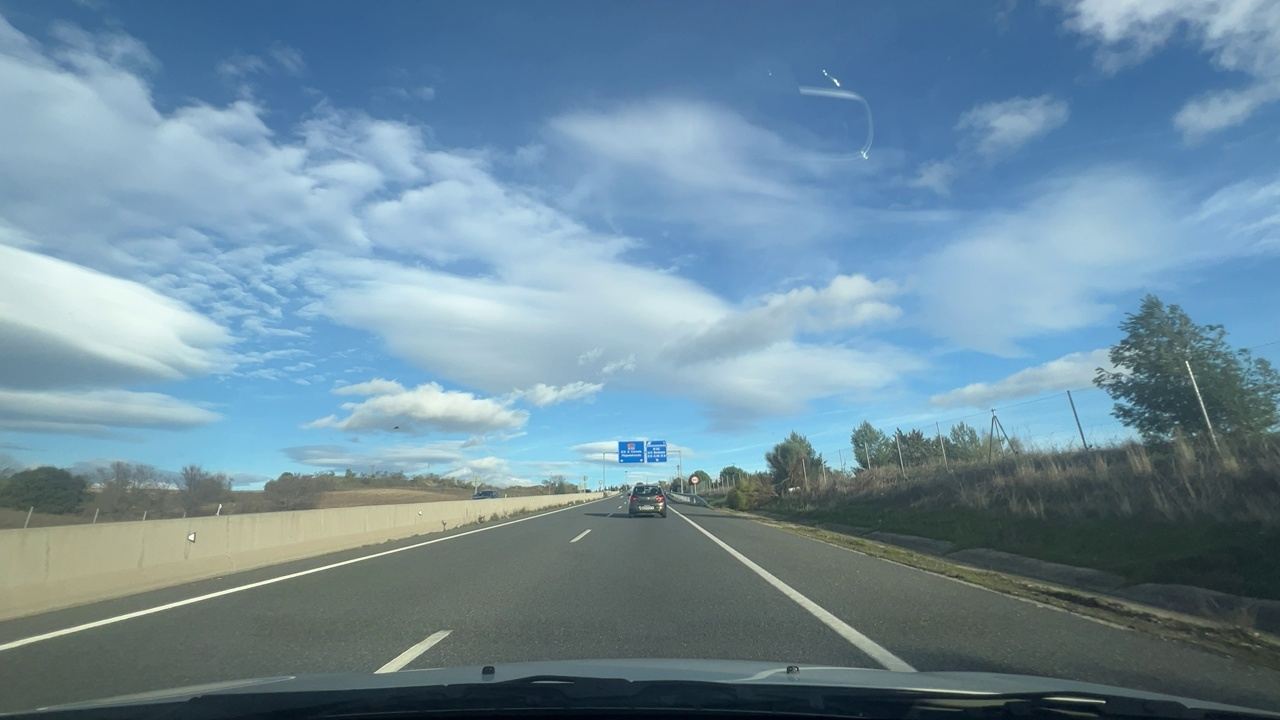
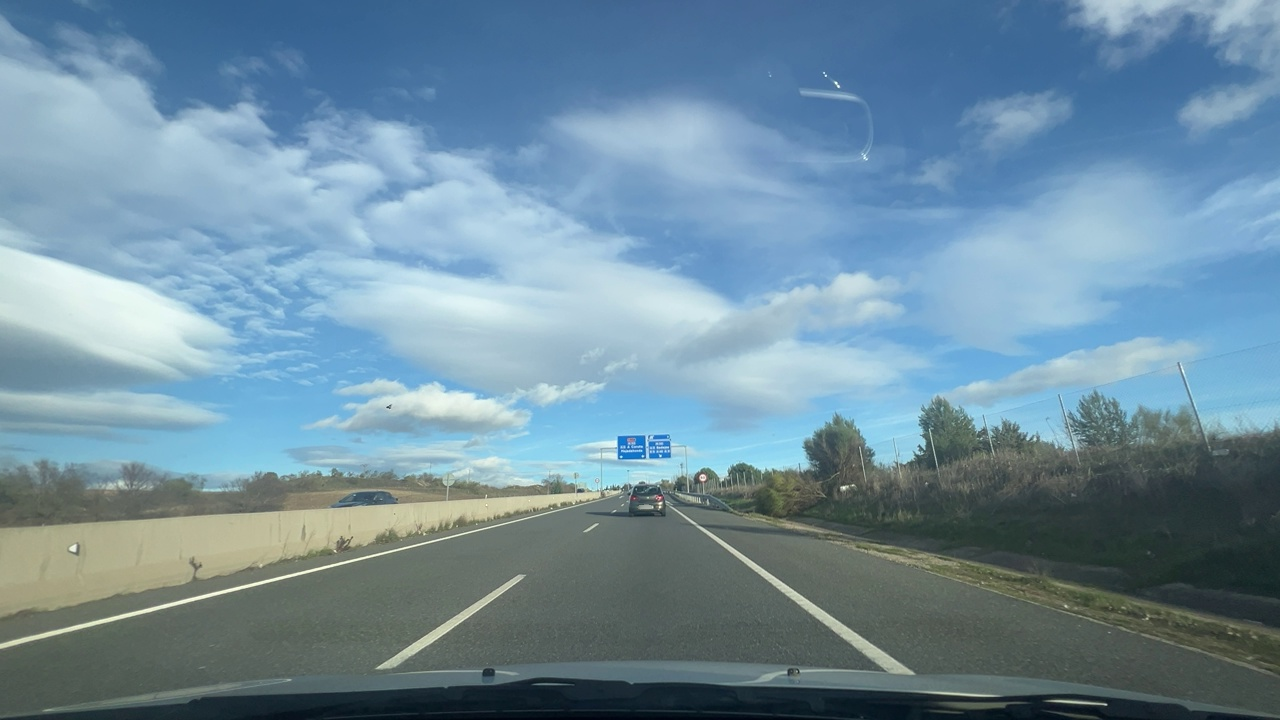
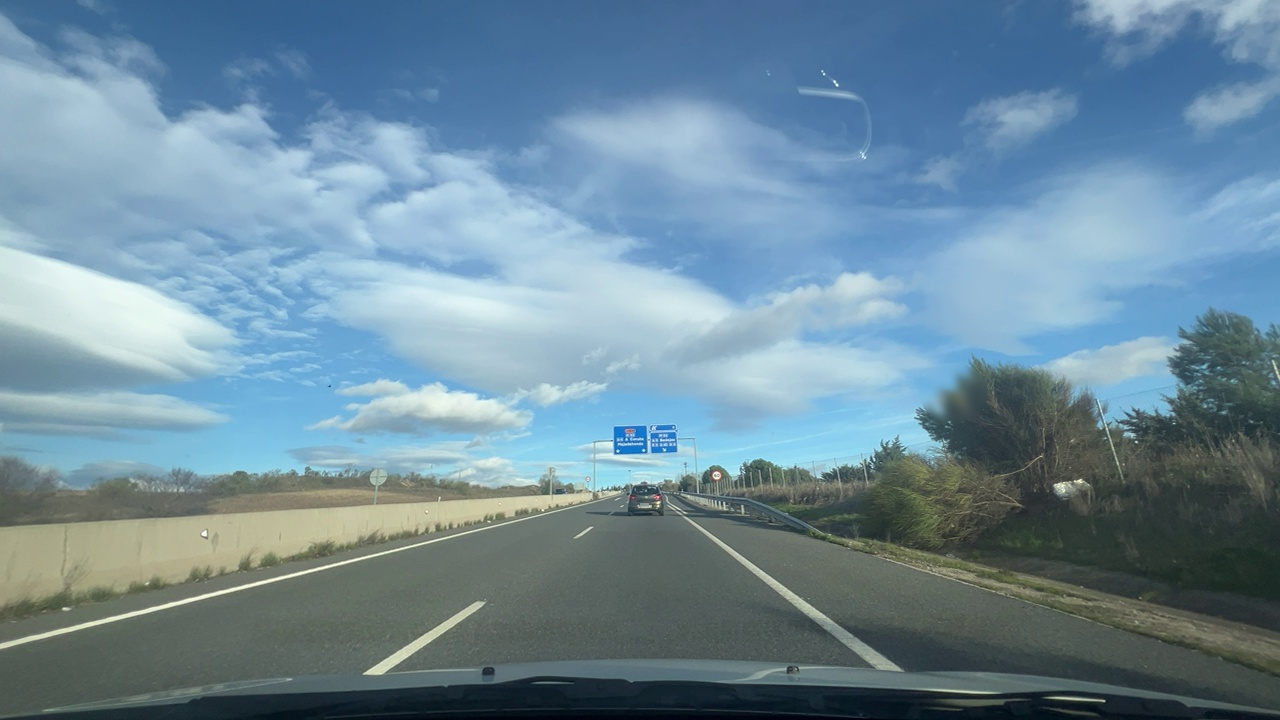
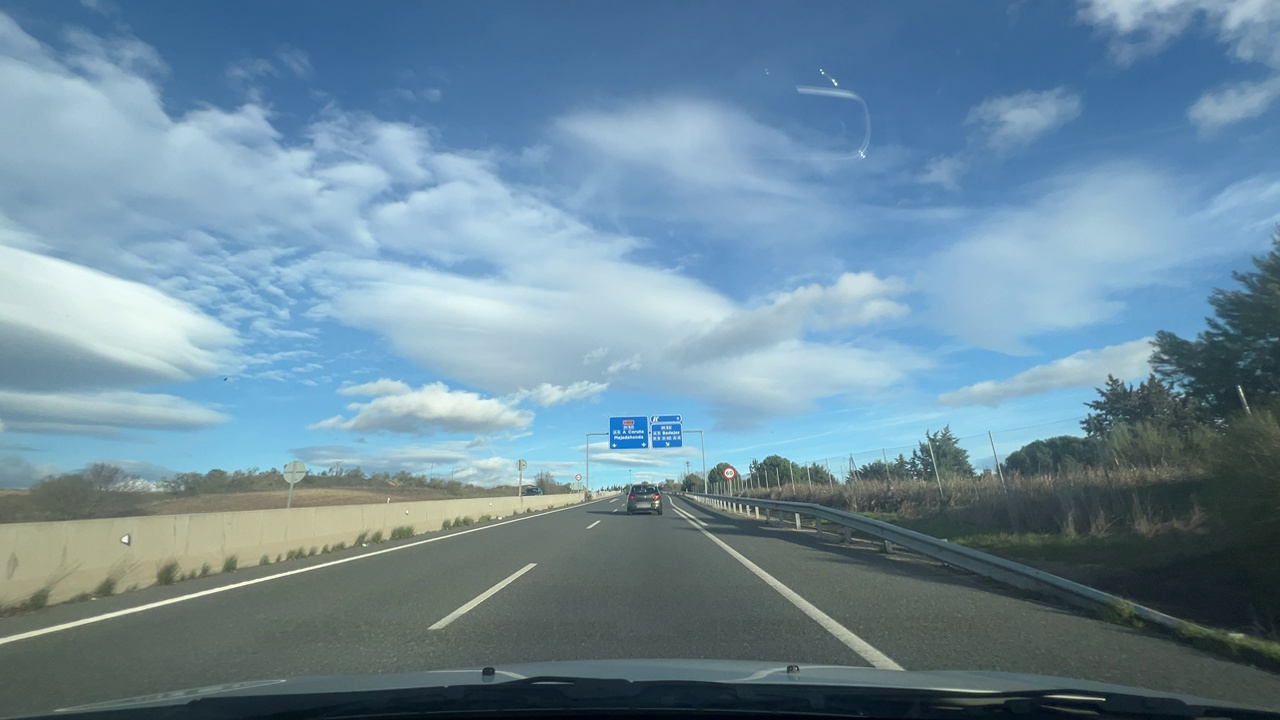
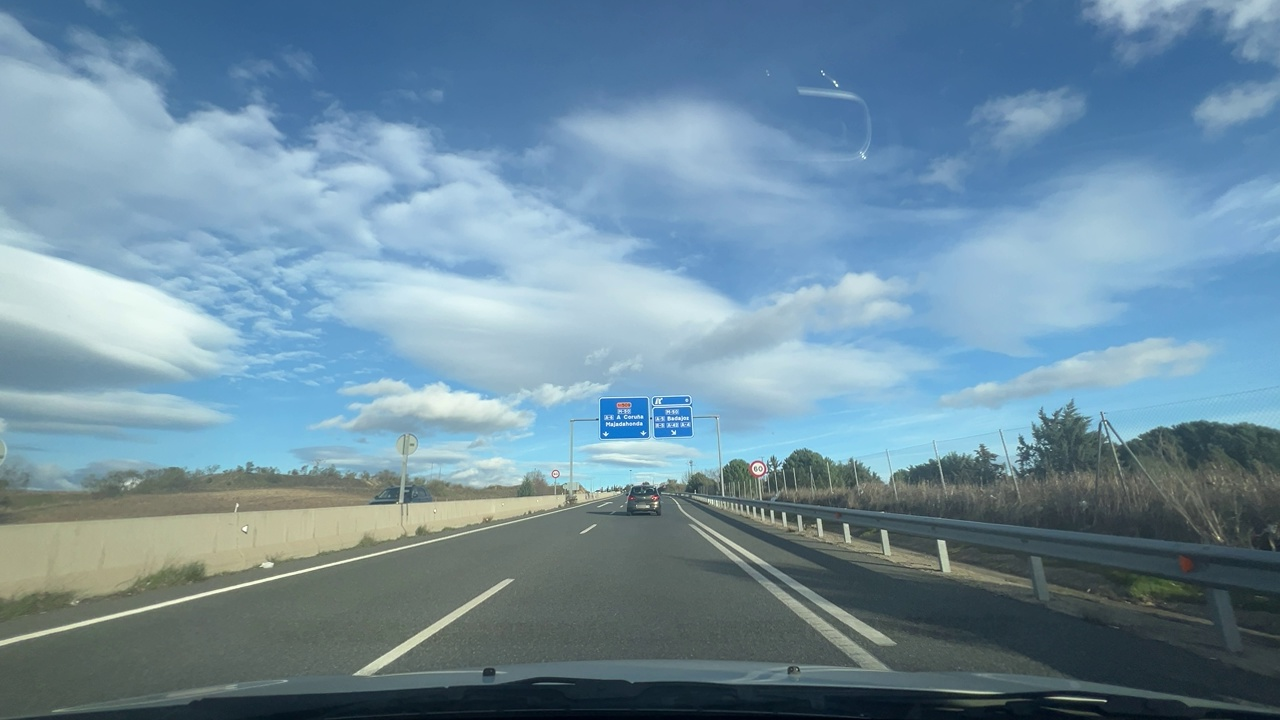
Situation: Speed limit adaptation
Question: Are multiple speed limit signs with different values visible?
Answer: No
Reasoning: Two speed limit signs displaying the same values appear sequentially.

Situation: Speed limit adaptation
Question: Is there a speed limit sign regulating the ego lane?
Answer: Yes
Reasoning: A speed limit sign is positioned on the roadside facing the ego direction of travel.

Situation: Speed limit adaptation
Question: What speed value is displayed on the visible speed limit sign?
Answer: 60
Reasoning: The visible speed limit sign displays 60 km/h.

Situation: Speed limit adaptation
Question: Is the ego vehicle traveling on a highway?
Answer: Yes
Reasoning: Multiple wide lanes and highway-style signage indicate a highway environment.

Situation: Speed limit adaptation
Question: Is the ego vehicle entering or exiting a highway?
Answer: No
Reasoning: The ego vehicle stays inside the highway

Situation: Speed limit adaptation
Question: Are speed bumps, crosswalks, or construction-related obstacles present in the ego lane?
Answer: No
Reasoning: there are no speed bumps, crosswalks, or construction-related obstacles present in the ego lane